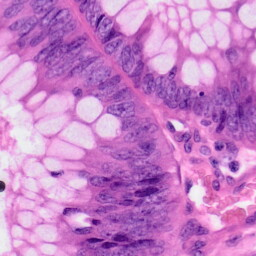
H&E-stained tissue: Colon